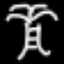
Label: palm tree